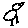
Label: bird